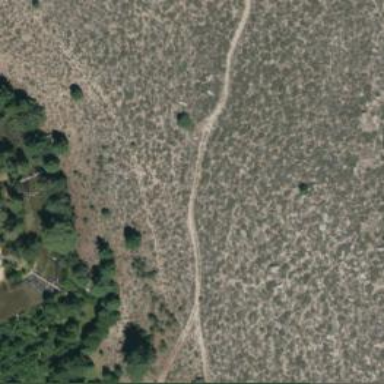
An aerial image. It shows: Path.